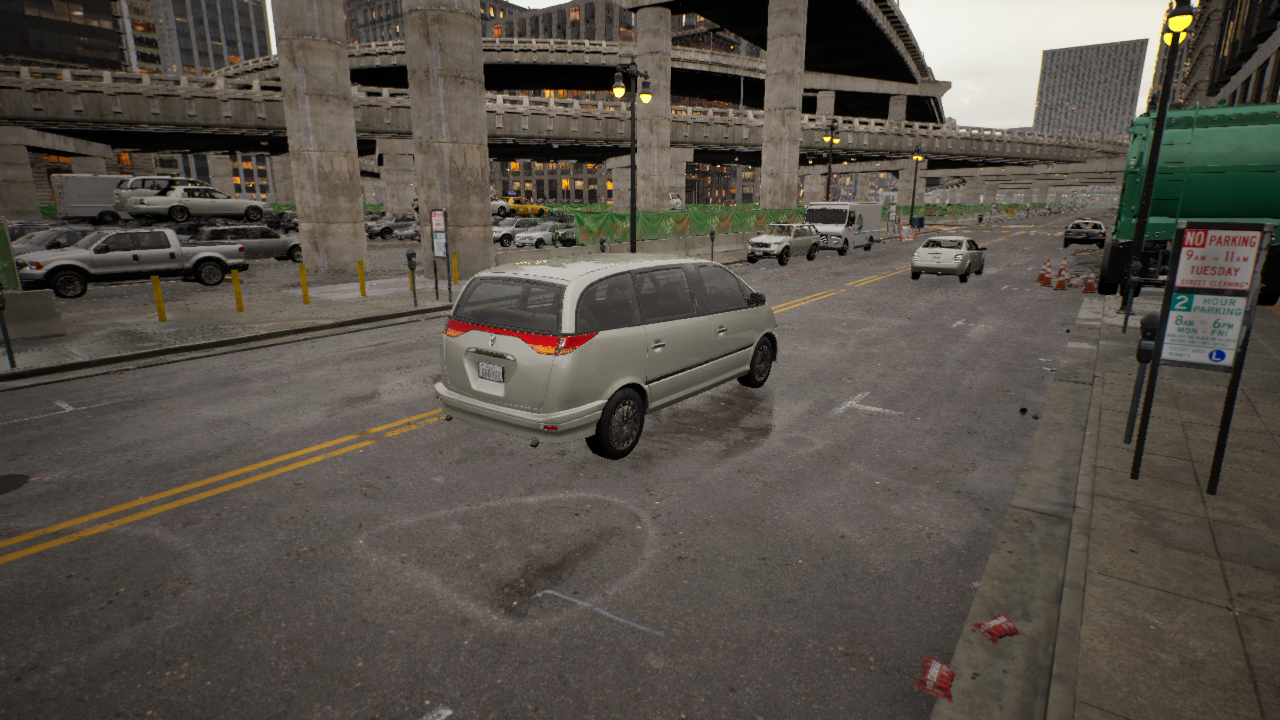
Venue: downtown
Lighting: golden hour
Vehicle rig: minivan